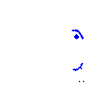
Particle: kaon